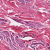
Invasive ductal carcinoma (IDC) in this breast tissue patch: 0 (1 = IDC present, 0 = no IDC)